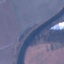
Land use / land cover class: River